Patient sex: F
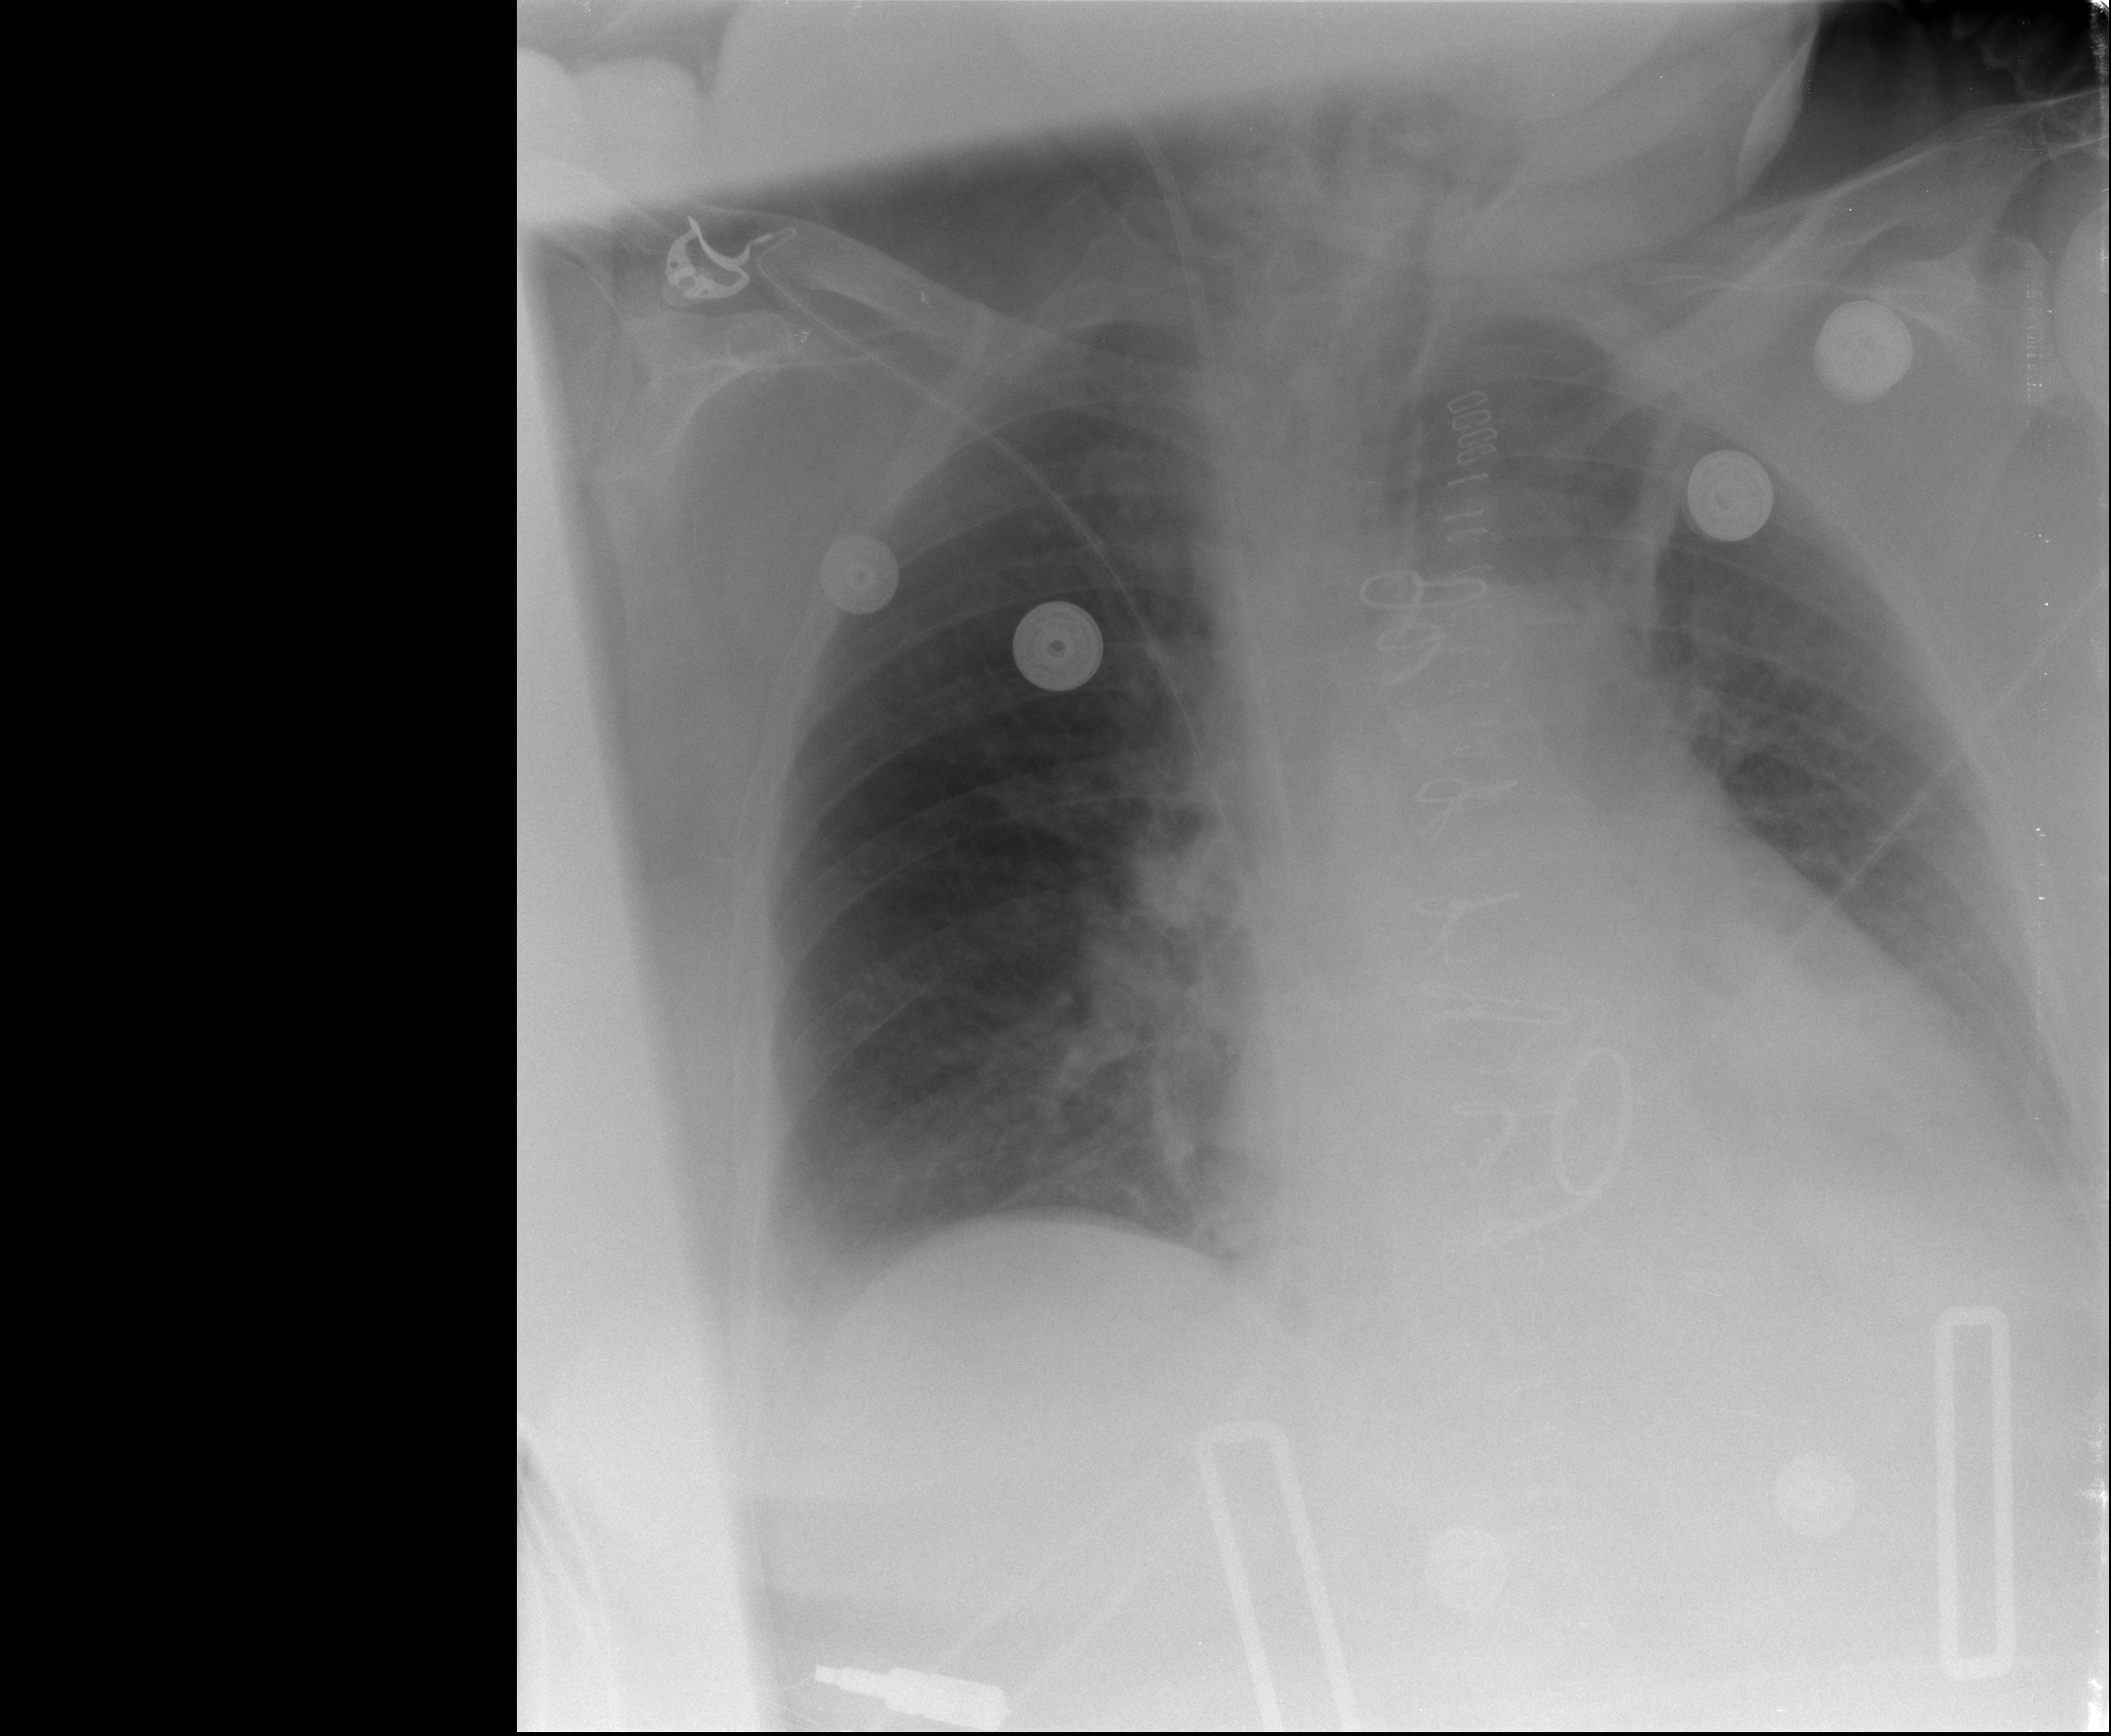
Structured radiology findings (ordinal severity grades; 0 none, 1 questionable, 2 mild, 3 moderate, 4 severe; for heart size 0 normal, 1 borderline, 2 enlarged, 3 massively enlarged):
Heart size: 2
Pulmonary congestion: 2
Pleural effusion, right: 2
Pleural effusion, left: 2
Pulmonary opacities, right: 0
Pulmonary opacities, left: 0
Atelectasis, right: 2
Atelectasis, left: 2